【题型】填空题　【知识点】平面几何　【难度】medium
如图，在矩形 $ABCD$ 中，$AB=4$，$BC=m(m>2)$，点 $E$ 在 $AD$ 边上，$DE=1$，过点 $E$ 作 $EF \parallel AB$ 交 $BC$ 于点 $F$，若线段 $EF$ 上存在 3 个不同的点 $P$，使得 $\triangle EDP$ 与 $\triangle BPF$ 相似，则 $m$ 的取值范围为 \underline{\qquad\qquad}。

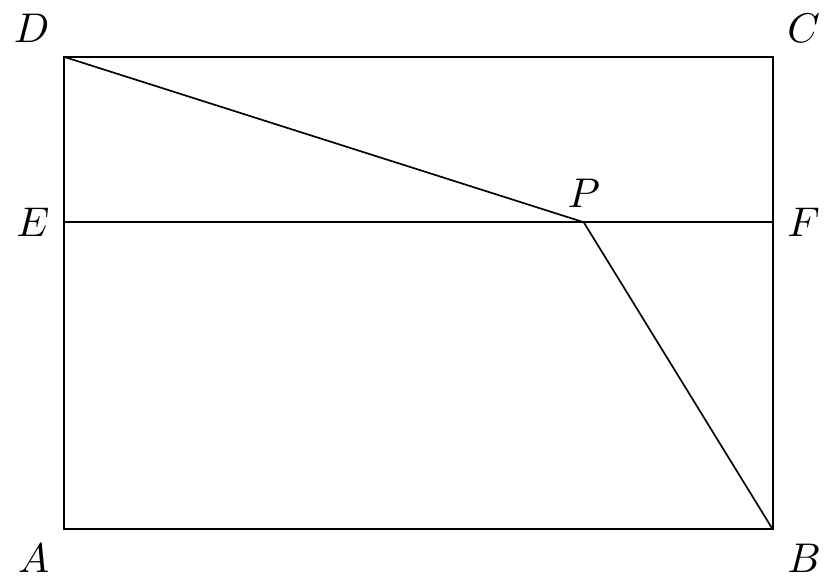
【解答】
当 $\triangle EDP \sim \triangle FPB$ 时，则
$ \frac{DE}{PF} = \frac{EP}{BF}$,

$\therefore \frac{1}{PF} = \frac{4 - PF}{m - 1}$,

$\therefore PF^2 - 4PF + m - 1 = 0$,

$\therefore \Delta = 4^2 - 4(m - 1) = 20 - 4m > 0$.

$\because m > 2$，

$\therefore 2 < m < 5$，

$\therefore$ 存在一点 $P$ 时，$\triangle EDP \sim \triangle FPB$。

当 $\triangle EDP \sim \triangle FBP$ 时，则
$ \frac{DE}{PF} = \frac{PE}{BF}$,

$\therefore \frac{1}{m - 1} = \frac{4 - PF}{PF}$,

$\therefore PF = \frac{4m - 4}{m}$.

$\because$要有两个点 $P$ 使 $\triangle EDP \sim \triangle FBP$，

$\therefore \frac{4m - 4}{m} > 0$,

$\therefore m > 1$。

当 $m = 4$ 时，线段 $EF$ 上存在 2 个不同的点 $P$，使 $\triangle EDP$ 与 $\triangle BPF$ 相似；

当 $m = 5$ 时，线段 $EF$ 上存在 2 个不同的点 $P$，使 $\triangle EDP$ 与 $\triangle BPF$ 相似；

当 $m > 5$ 时，线段 $EF$ 上存在 1 个点 $P$，使 $\triangle EDP$ 与 $\triangle BPF$ 相似；

$\therefore$ 当 $2 < m < 5$ 且 $m \neq 4$ 时，线段 $EF$ 上存在 3 个不同的点 $P$，使得 $\triangle EDP$ 与 $\triangle BPF$ 相似。

故答案为：$2 < m < 5$ 且 $m \neq 4$。